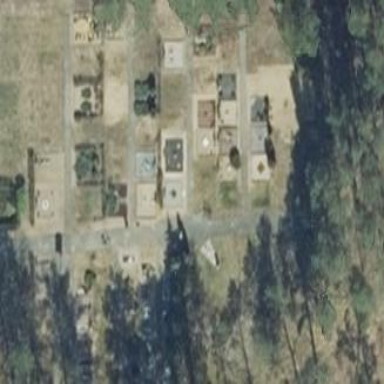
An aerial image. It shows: Cemetery.